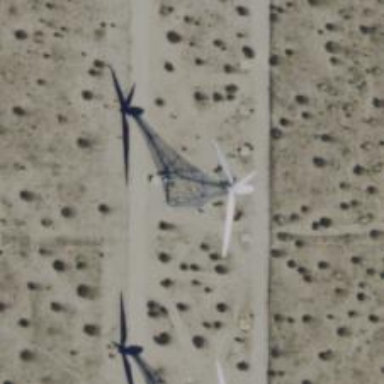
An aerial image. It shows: Wind generator powered by horizontal-axis wind turbine.